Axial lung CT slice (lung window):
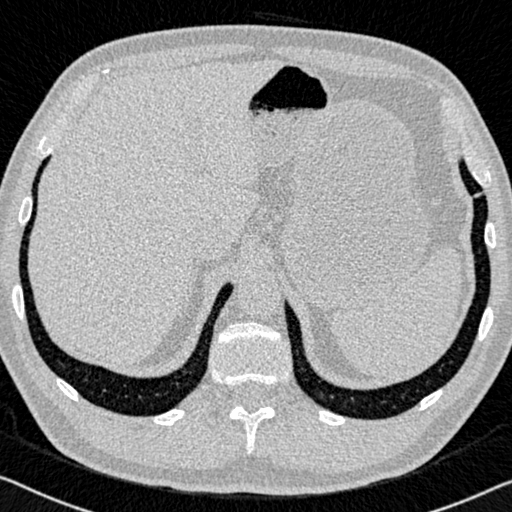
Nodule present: no